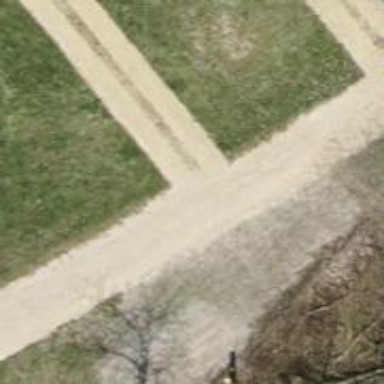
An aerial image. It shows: Track with fine gravel surface. The track is of grade1 quality.